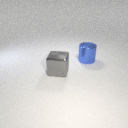
large gray metal cube to the left of large blue metal cylinder